Question: I have a query to get the total duration of phone usage for various users...
But I need to be able to work out distinct averages for their usage.. the problem being certain users share phones and I can only grab phone info, so the call duration is repeated and this would skew the data..
So I need an average and a distinct (on the pin.Number field)... it would also be useful to do a Median if that is possible..??
This is the current query...
'''
SELECT TOP 40 SUM(Duration) AS TotalDuration, c.Caller, oin.Name, oin.Email, pin.Number, oin.PRN
FROM Calls as c
INNER JOIN Phones as pin On c.caller = pin.id
INNER JOIN officers as oin On pin.id = oin.fk_phones
WHERE Duration <> 0 AND Placed BETWEEN '01/07/2011 00:00:00' AND '20/08/2011 23:59:59'
GROUP BY c.Caller, oin.Name, pin.Number, oin.Email, oin.PRN
ORDER BY TotalDuration DESC
'''
Many thanks for any pointers
Here's an example of the current data I am after (but I have added the averages below which is what I am after), as you can see some users share the same phone but the number of seconds is shared between them so don't want that to influence the average (I don't want 11113 seconds repeated), so there needs to be a distinct on each phone number..

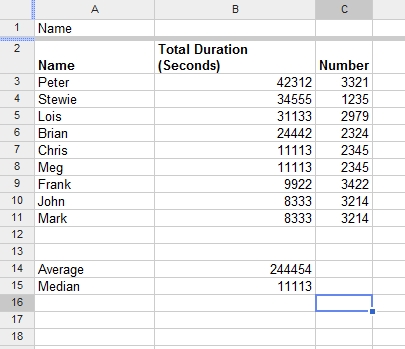
Answer: I hope you can use this, I did it with temporary tables
'''
declare @calls table (number char(4), duration int)
declare @officers table(number char(4), name varchar(10))
insert @calls values (3321,1)
insert @calls values (3321,1)
insert @calls values (3321,1)
insert @calls values (3321,42309)
insert @calls values (1235,34555)
insert @calls values (2979,31133)
insert @calls values (2324,24442)
insert @calls values (2345,11113)
insert @calls values (3422,9922)
insert @calls values (3214,8333)
insert @officers values(3321, 'Peter')
insert @officers values(1235, 'Stewie')
insert @officers values(2979, 'Lois')
insert @officers values(2324, 'Brian')
insert @officers values(2345, 'Chris')
insert @officers values(2345, 'Peter')
insert @officers values(3422, 'Frank')
insert @officers values(3214, 'John')
insert @officers values(3214, 'Mark')
'''
Sql to get median and average
'''
;with a as
(
select sum(duration) total_duration, number from @calls group by number
)
select avg(a.total_duration) avg_duration, c.total_duration median_duration from a
cross join (
select top 1 total_duration from (
select top 50 percent total_duration from a order by total_duration desc) b order by
total_duration) c
group by c.total_duration
'''
Try here: <URL>
Sql To get the Total durations
'''
select o.name, c.total_duration, c.number from @officers o join
(select sum(duration) total_duration, number from @calls group by number) c
on o.number = c.number
order by total_duration desc
'''
Try here: <URL>